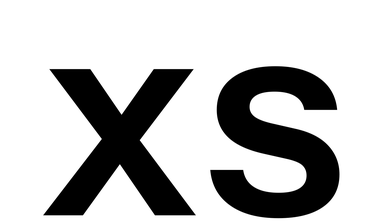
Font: InstrumentSans_SemiBold